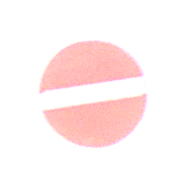
Verkehrszeichen: VerbotDerEinfahrt
Umgebung: Outdoor, Suburban
Tageszeit: Midday
Wetter: PartlyCloudy
Licht: Natural
Jahreszeit: NotSpecified
Kontrast: HighContrast